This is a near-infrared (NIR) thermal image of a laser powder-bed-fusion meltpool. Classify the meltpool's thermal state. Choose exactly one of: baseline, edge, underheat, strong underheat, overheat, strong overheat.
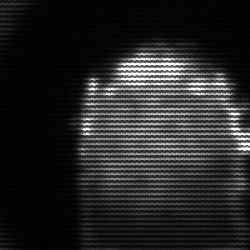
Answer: baseline